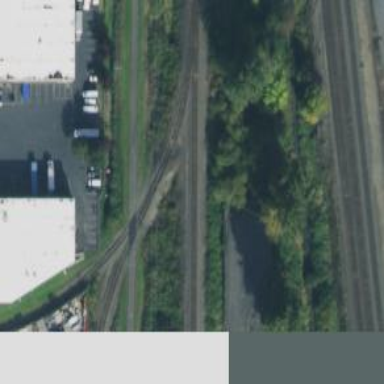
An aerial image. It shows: Railway crossing.